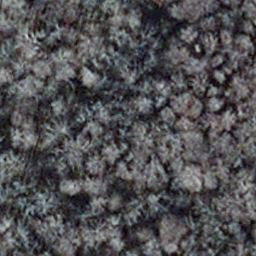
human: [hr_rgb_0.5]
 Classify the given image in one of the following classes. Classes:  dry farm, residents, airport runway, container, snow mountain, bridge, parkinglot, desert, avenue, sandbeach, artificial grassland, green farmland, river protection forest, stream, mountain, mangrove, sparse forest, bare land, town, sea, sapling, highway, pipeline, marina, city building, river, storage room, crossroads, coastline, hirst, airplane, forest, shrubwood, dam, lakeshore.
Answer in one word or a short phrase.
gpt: sapling